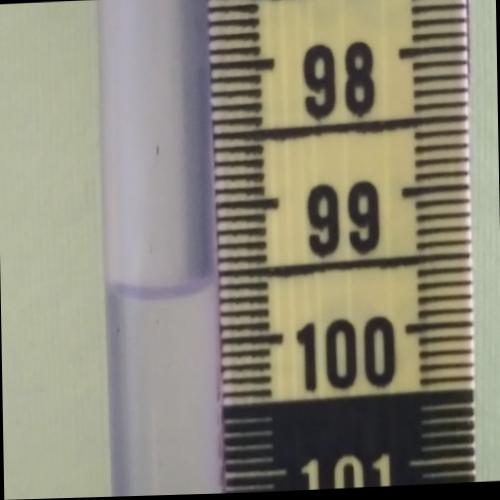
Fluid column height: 99.6 cm